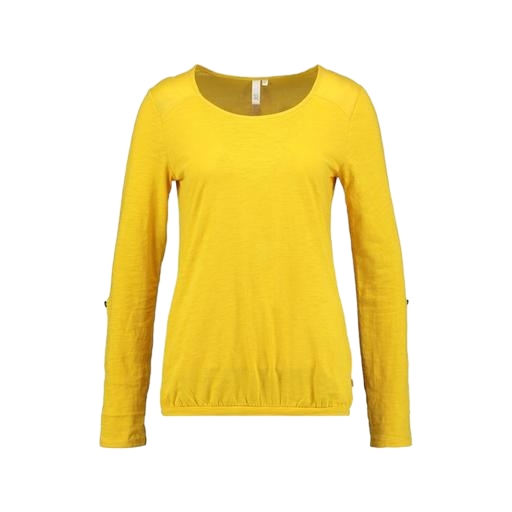
yellow iconic women's long-sleeved t-shirt, yellow scoop tee, yellow long sleeves, white background